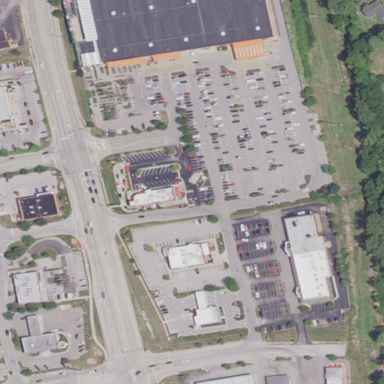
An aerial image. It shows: Retail area.